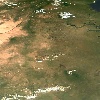
Label: land